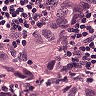
Metastatic tissue present: yes